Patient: sex F, age 22
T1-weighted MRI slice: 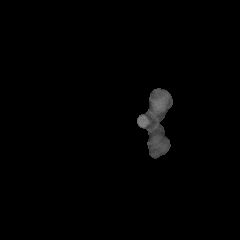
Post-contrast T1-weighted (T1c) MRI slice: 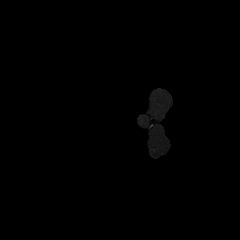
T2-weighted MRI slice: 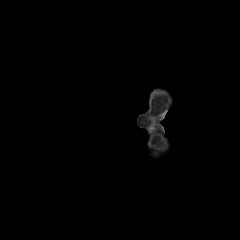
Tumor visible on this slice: no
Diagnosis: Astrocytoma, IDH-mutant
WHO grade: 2